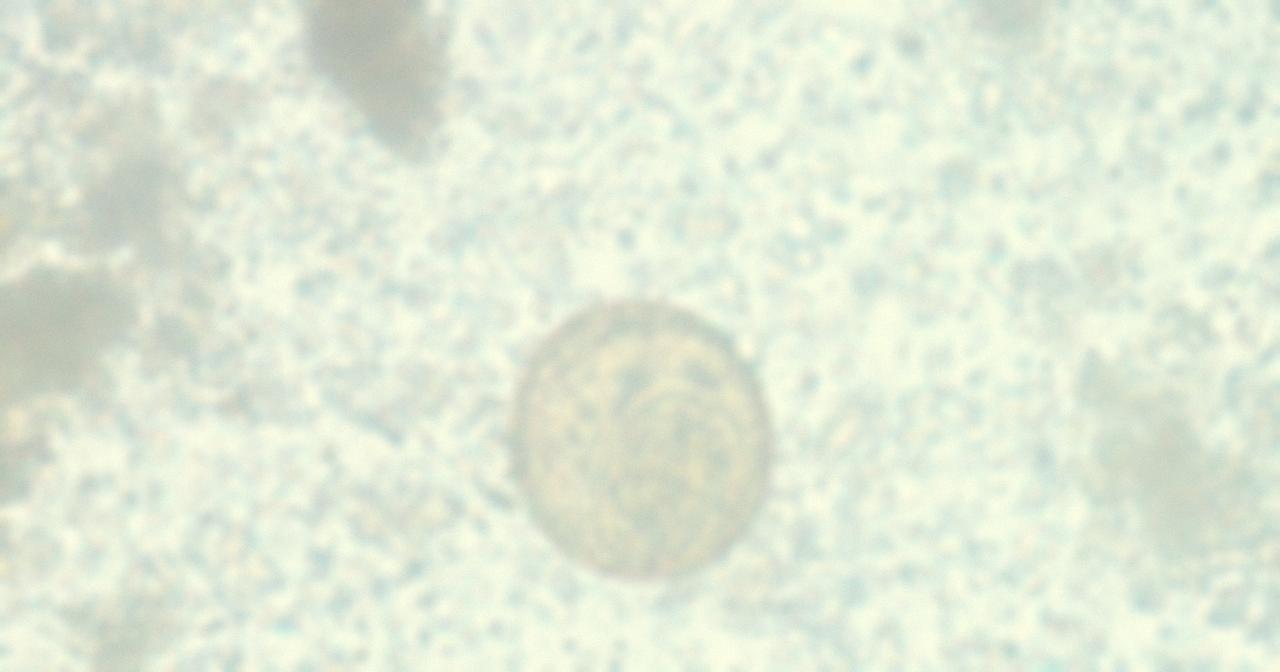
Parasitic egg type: Hymenolepis diminuta